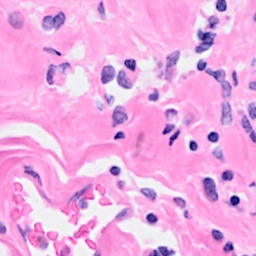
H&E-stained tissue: Breast